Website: home-depot
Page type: newsletter-management
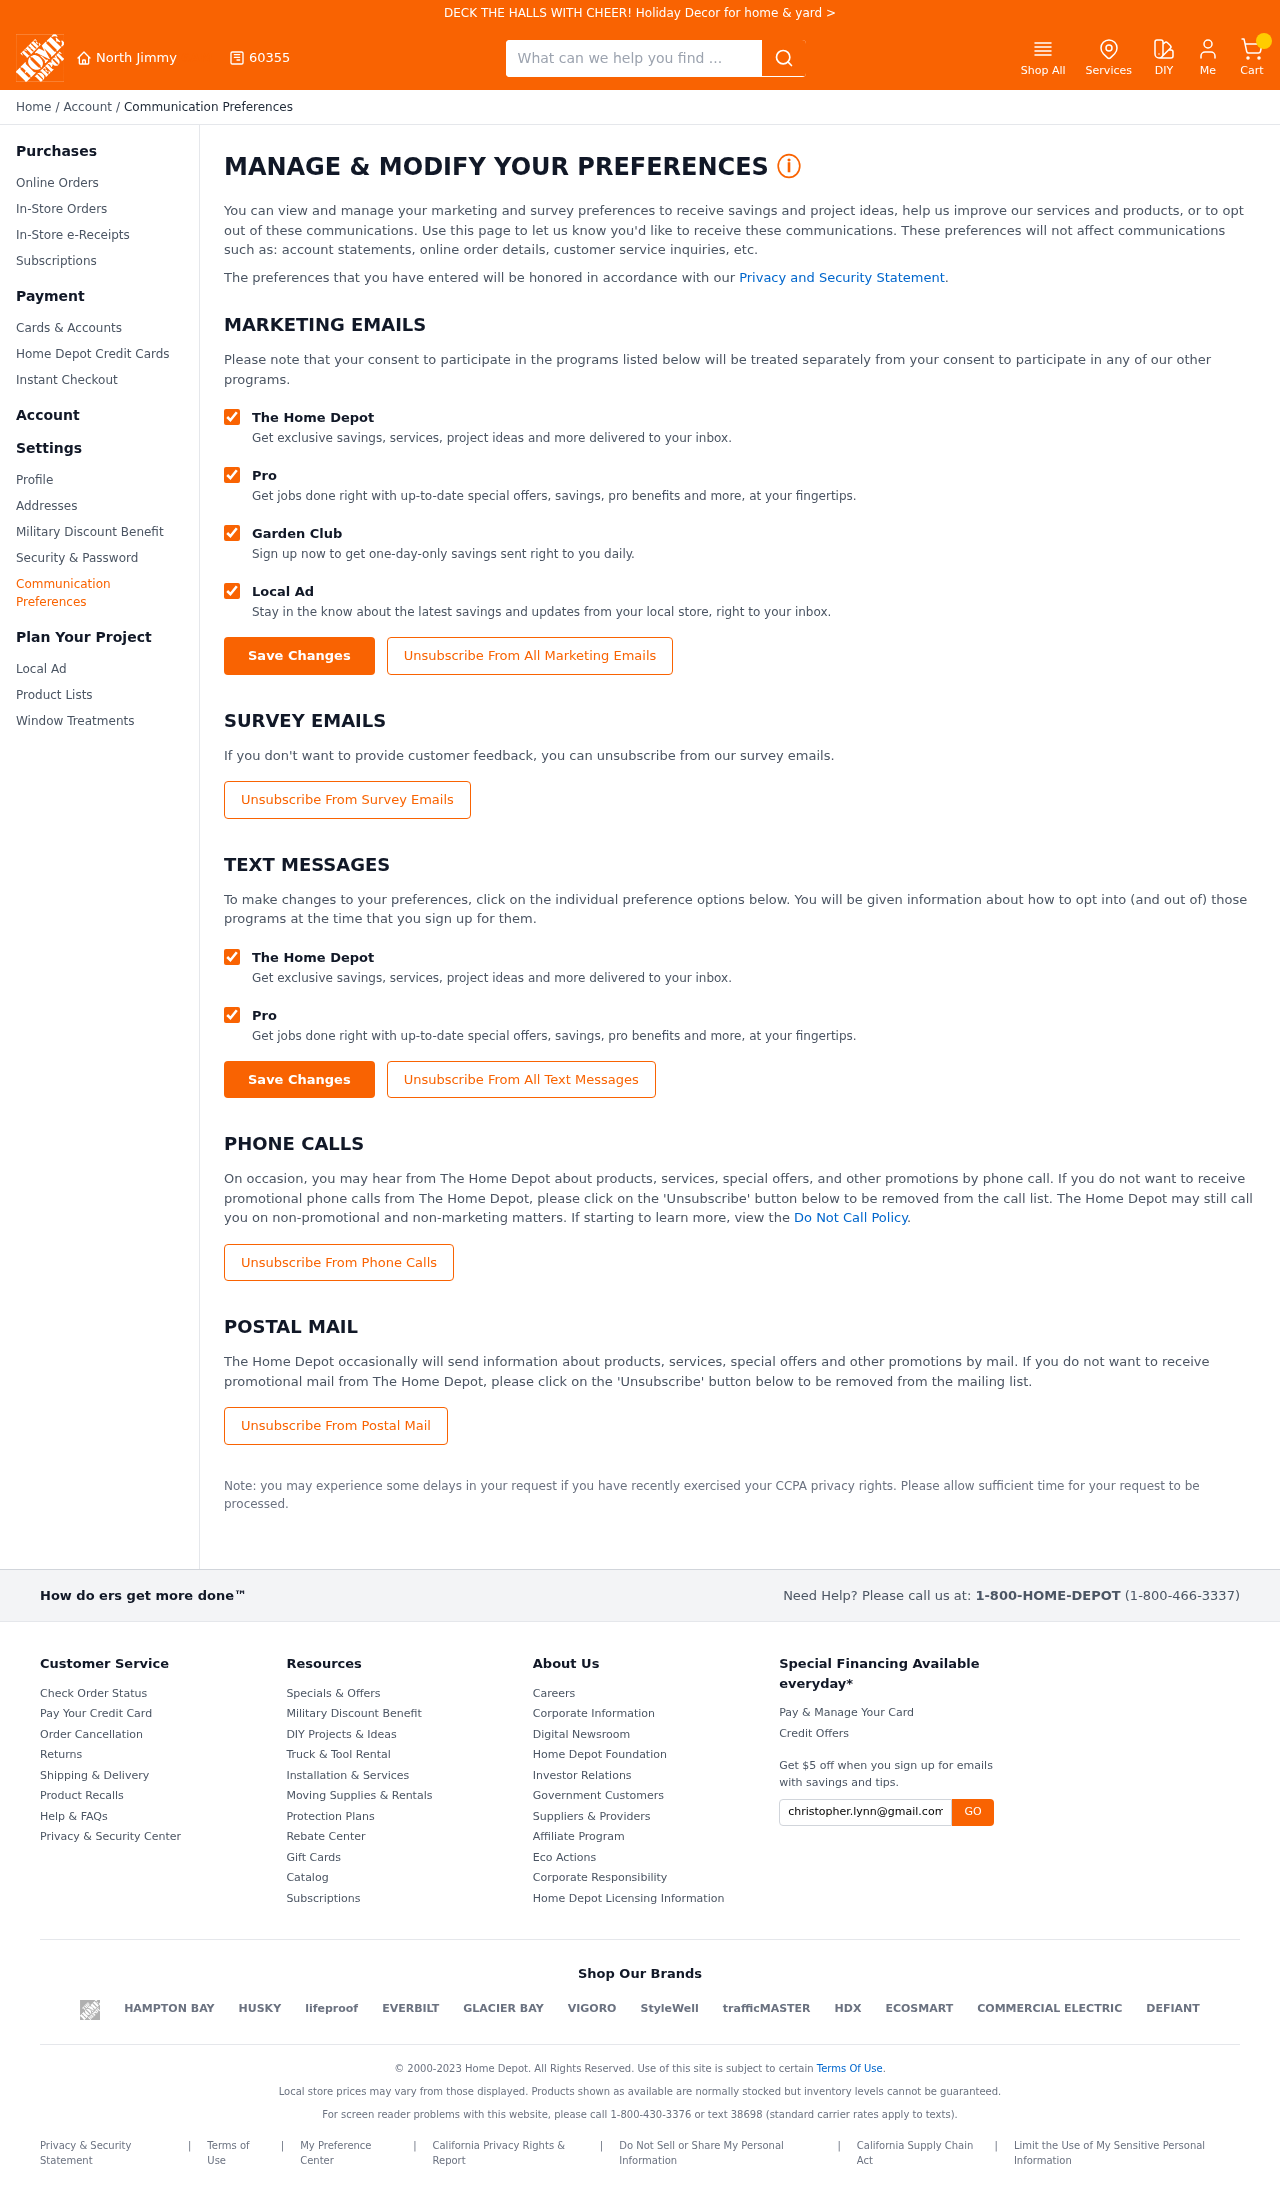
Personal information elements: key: PII_CITY
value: North Jimmy
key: PII_POSTCODE
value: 60355
Search elements: key: HEADER_SEARCH
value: What can we help you find ...